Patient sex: M
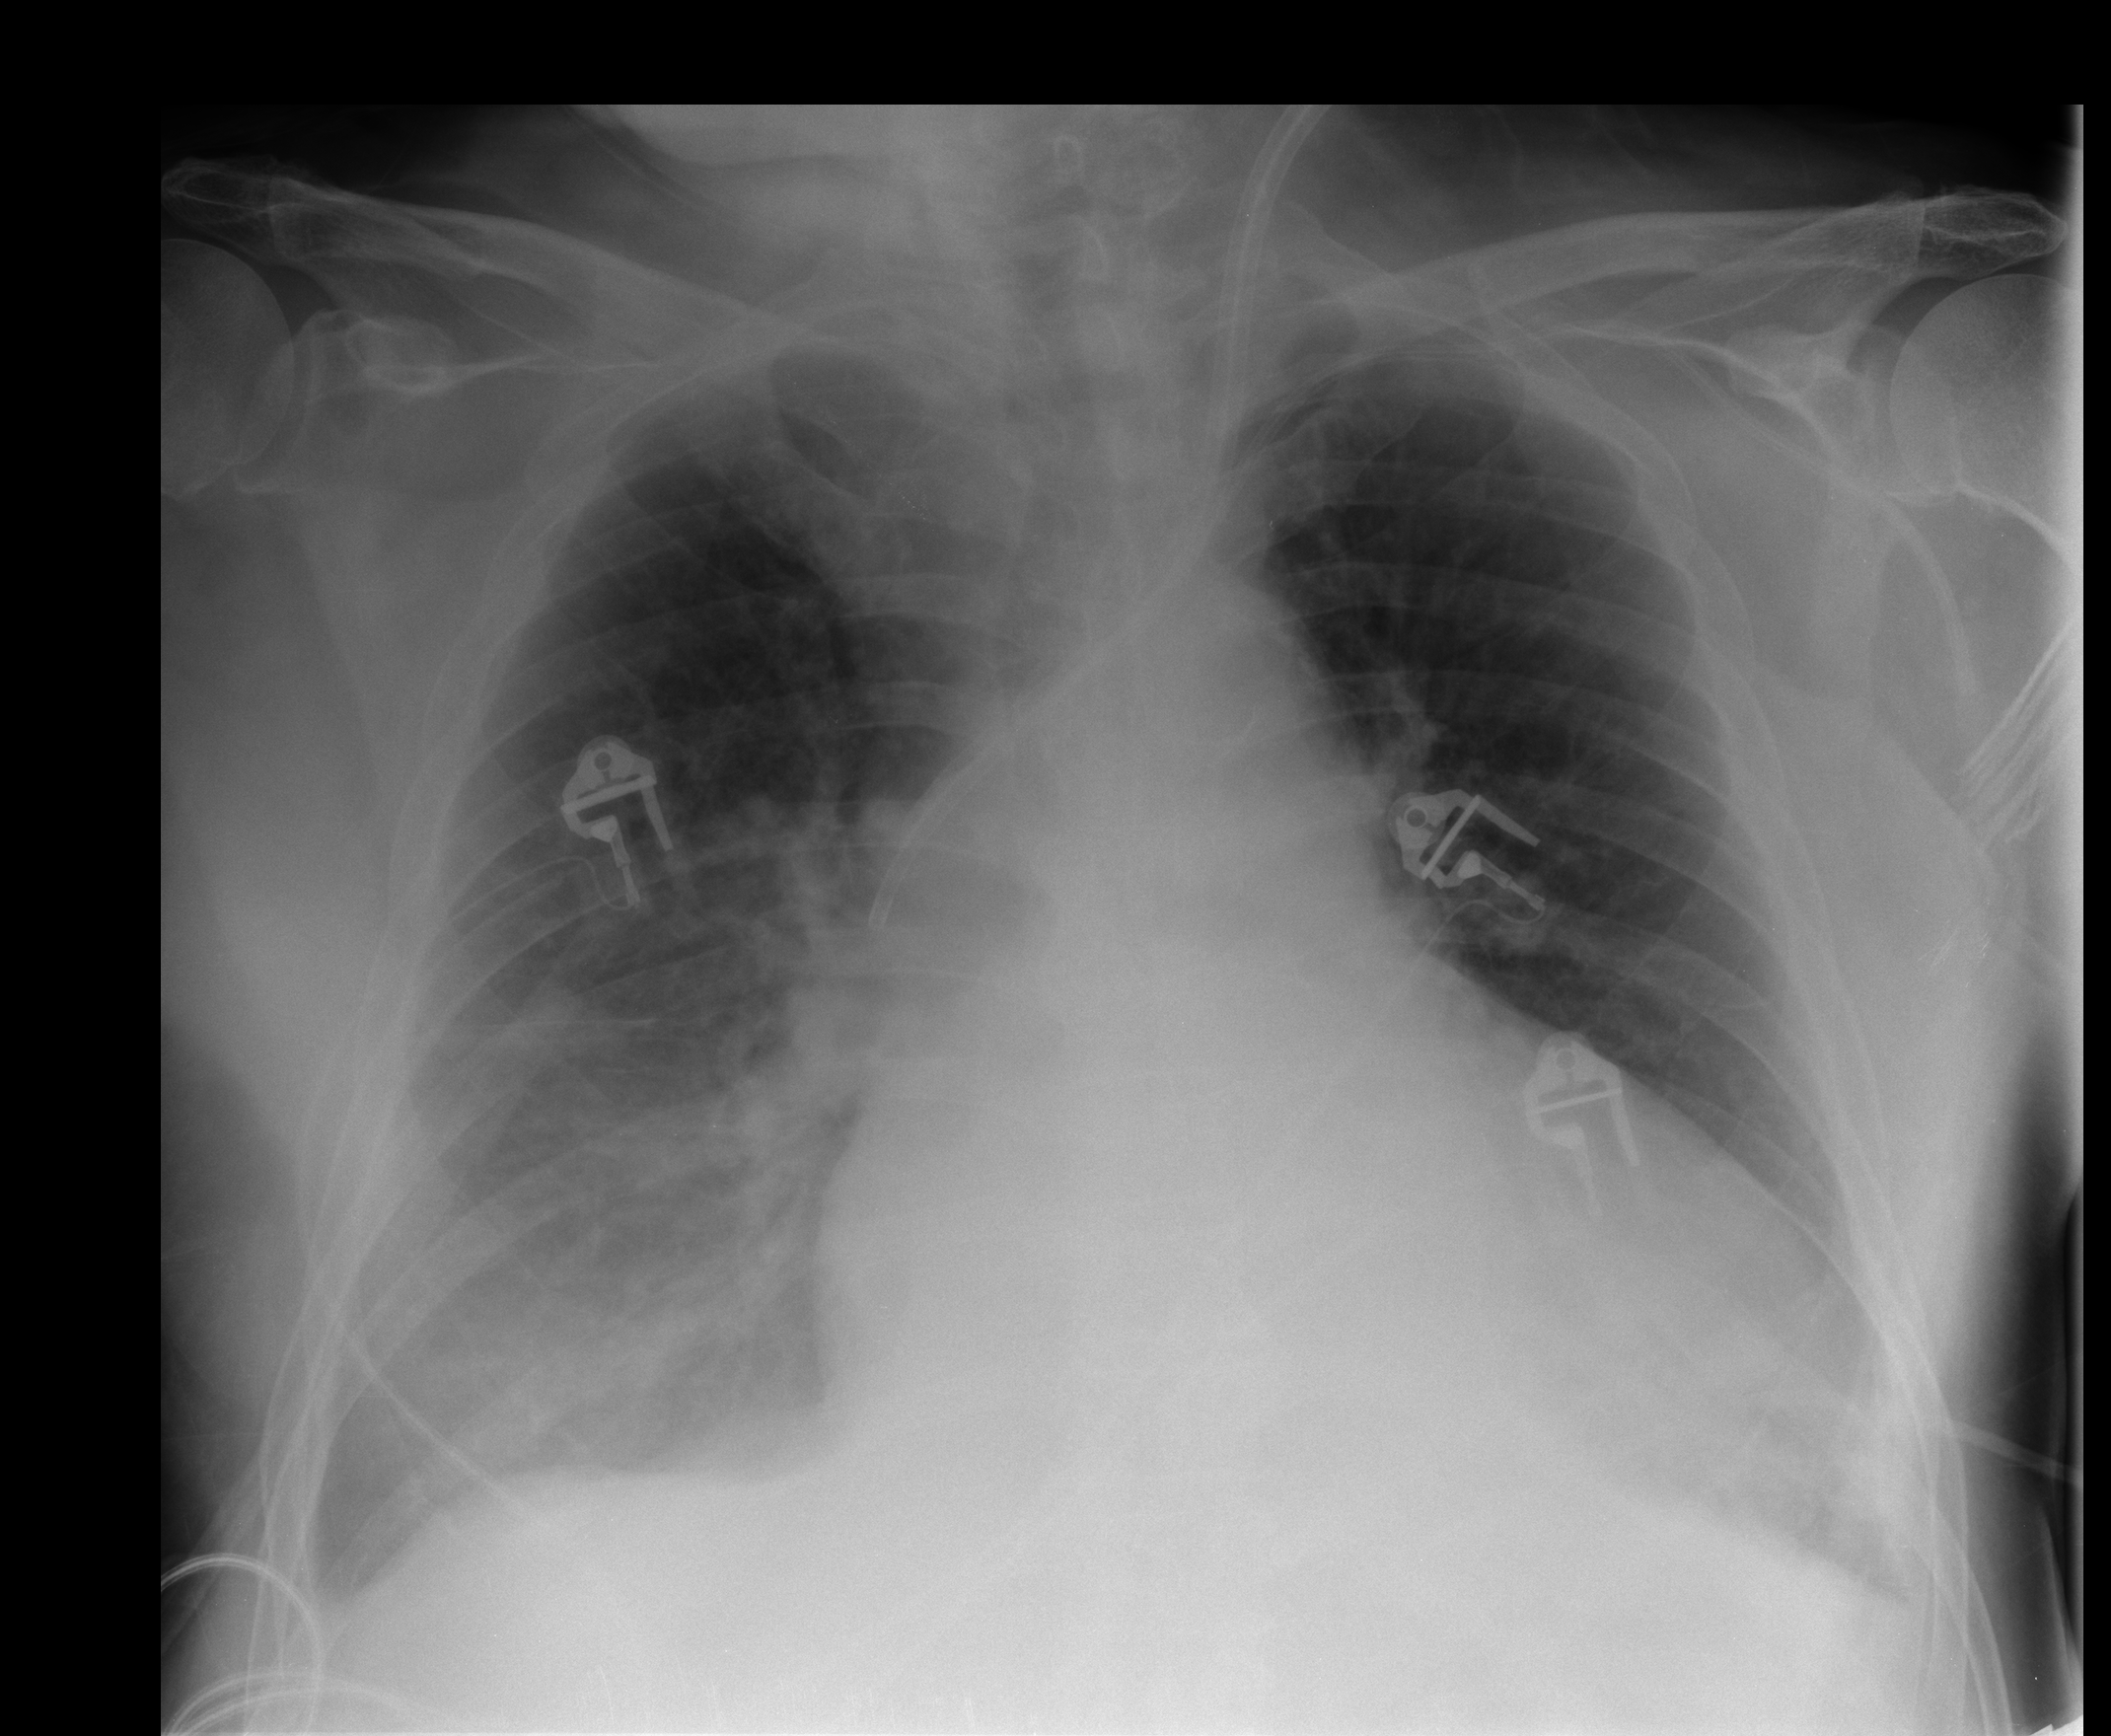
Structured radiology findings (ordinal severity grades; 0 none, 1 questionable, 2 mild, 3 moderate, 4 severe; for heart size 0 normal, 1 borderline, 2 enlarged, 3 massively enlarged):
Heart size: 2
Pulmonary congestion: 2
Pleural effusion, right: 2
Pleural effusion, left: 1
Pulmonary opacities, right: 0
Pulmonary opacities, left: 0
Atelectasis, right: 2
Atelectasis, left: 2